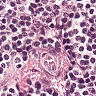
Metastatic tissue present: no